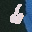
Label: 6